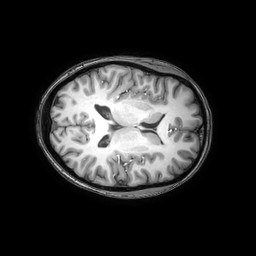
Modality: T1w
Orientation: axial
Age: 39
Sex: female
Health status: healthy
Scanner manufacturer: philips
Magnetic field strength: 3 T
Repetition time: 0.0079 s
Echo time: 0.0035 s